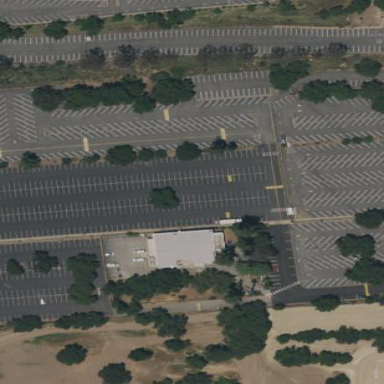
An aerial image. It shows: Parking area with surface.